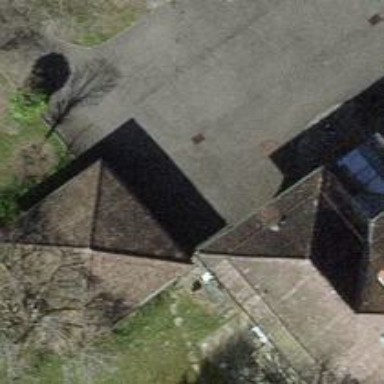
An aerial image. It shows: Driveway leading to service road.